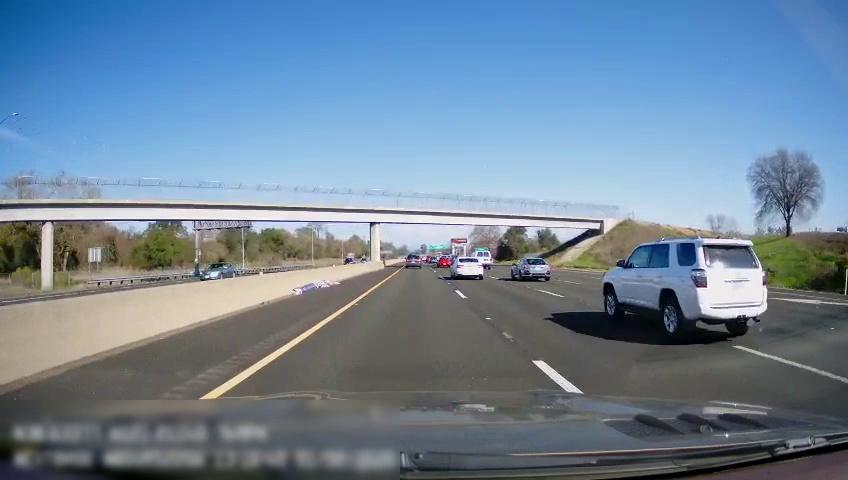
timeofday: Day
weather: Sunny
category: Drivable Space
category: Drivable Space
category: Vehicles | SUV
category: Vehicles | Car
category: Vehicles | Van
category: Vehicles | Car
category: Vehicles | SUV
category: Vehicles | Car
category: Vehicles | Car
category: Lanes | Current Lane
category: Lanes | Current Lane
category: Lanes | Current Lane
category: Lanes | Alternate Lane
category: Lanes | Alternate Lane
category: Traffic | Signs